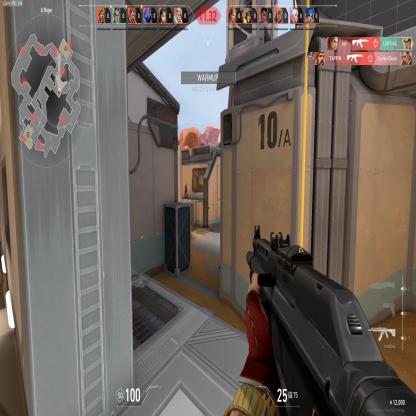
Label: enemy